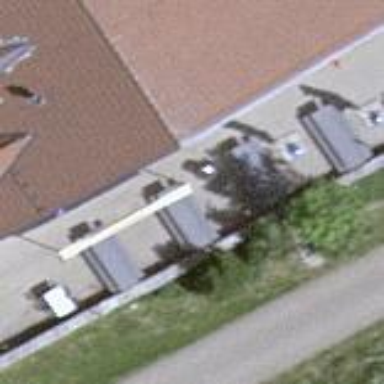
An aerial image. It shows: Outdoor seating area for leisure.